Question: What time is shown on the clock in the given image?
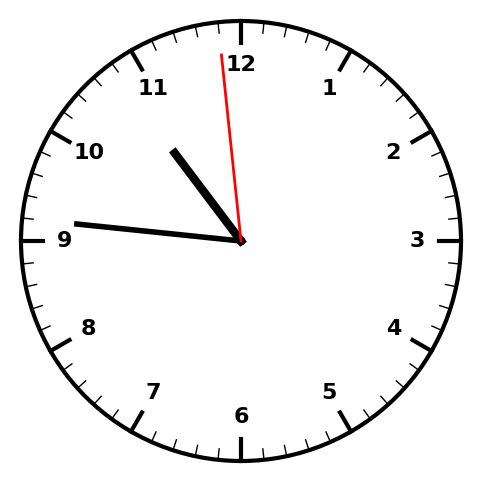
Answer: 10:45:59